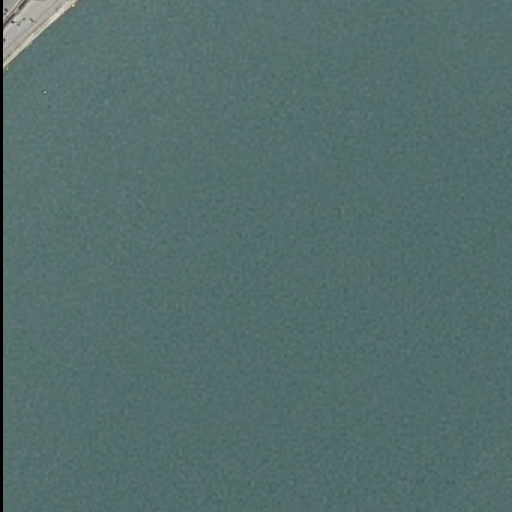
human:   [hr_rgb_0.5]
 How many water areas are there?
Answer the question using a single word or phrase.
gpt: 1

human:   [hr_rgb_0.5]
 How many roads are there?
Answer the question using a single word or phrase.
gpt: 1

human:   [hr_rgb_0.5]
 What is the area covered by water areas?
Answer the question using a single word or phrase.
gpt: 10462m2

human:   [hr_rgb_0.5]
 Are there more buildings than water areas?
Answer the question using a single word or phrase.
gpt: no

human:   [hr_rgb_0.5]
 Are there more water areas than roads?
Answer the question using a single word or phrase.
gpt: no

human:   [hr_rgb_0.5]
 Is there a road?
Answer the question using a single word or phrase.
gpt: yes

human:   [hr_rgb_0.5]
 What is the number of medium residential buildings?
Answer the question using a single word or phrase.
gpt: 0

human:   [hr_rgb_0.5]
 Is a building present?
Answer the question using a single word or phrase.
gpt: no

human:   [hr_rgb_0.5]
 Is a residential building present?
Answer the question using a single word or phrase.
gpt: no

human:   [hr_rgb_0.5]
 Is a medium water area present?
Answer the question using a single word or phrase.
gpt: no

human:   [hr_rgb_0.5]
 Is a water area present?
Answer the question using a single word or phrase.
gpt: yes

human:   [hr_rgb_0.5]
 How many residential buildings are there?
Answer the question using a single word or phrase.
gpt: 0

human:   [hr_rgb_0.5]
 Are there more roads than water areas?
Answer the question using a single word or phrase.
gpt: no

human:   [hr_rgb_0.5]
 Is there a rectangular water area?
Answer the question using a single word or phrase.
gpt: yes

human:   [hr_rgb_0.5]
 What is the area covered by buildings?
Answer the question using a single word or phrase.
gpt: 0m2

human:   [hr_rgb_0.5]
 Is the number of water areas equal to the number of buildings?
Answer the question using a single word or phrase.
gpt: no

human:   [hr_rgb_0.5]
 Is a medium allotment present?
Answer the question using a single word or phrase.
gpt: no

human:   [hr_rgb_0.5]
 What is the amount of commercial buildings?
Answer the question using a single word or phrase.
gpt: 0

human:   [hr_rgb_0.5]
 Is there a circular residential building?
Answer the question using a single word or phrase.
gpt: no

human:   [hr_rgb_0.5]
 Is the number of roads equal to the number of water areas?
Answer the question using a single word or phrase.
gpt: yes

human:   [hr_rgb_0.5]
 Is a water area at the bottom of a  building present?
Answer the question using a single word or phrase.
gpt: no

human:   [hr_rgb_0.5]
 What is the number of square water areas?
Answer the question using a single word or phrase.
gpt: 0

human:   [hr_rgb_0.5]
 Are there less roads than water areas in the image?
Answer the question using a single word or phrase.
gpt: no

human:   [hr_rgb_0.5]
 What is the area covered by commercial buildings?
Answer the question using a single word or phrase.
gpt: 0m2

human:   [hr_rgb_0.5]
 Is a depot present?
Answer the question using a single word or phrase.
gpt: no

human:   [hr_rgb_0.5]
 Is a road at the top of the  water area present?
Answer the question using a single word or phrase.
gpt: yes

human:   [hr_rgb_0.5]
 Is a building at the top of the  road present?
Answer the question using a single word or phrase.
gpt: no

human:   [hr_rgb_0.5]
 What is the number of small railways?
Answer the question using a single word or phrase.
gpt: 0

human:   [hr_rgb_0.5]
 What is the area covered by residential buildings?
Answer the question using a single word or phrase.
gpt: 0m2

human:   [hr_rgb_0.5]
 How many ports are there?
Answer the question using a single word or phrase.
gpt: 0

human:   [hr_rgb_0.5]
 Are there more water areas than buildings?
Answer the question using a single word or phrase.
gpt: yes

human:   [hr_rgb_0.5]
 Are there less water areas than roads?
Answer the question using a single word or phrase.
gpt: no

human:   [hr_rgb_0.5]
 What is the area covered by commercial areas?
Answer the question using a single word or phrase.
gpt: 0m2

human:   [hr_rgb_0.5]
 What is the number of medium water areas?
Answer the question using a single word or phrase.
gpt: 0

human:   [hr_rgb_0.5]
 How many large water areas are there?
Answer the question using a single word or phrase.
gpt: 1

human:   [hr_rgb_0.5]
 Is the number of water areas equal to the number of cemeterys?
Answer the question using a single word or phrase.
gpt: no

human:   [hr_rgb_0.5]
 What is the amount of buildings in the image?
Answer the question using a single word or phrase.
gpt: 0

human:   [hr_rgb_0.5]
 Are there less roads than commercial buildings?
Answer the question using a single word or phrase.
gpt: no

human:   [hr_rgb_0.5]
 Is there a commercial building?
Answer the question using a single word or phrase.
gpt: no

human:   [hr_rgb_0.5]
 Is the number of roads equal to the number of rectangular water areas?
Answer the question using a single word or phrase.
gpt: yes

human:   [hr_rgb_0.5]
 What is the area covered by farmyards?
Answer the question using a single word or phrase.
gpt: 0m2

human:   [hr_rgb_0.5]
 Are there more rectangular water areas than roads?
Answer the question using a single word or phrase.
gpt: no

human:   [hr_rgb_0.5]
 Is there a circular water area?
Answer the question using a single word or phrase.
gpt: no

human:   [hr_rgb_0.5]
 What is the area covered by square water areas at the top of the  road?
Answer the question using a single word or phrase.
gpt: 0m2

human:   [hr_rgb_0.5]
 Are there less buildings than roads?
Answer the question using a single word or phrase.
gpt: yes

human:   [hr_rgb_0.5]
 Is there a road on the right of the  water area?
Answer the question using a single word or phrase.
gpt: no

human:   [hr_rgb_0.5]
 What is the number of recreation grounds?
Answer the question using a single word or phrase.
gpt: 0

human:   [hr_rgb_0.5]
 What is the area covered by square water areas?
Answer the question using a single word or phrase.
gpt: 0m2

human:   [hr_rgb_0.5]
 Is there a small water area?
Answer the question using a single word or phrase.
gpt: no

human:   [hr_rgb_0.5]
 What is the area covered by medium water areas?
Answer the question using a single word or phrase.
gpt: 0m2

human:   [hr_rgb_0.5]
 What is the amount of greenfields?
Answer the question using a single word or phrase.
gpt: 0

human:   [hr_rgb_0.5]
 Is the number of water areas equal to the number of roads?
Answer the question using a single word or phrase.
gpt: yes

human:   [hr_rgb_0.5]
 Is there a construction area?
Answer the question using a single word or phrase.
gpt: no

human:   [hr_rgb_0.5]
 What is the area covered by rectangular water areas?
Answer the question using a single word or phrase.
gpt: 10462m2

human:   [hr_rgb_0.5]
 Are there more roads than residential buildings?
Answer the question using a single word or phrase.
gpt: yes

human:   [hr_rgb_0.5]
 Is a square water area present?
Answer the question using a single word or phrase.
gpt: no

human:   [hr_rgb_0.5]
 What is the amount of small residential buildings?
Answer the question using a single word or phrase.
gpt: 0

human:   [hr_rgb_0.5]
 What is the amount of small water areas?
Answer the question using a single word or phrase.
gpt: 0

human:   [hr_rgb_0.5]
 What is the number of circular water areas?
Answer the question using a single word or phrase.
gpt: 0

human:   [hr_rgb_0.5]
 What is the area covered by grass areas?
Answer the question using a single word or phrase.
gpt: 0m2

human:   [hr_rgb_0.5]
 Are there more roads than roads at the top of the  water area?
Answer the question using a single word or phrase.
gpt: no

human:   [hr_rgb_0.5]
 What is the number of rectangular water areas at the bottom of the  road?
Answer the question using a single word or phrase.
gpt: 0

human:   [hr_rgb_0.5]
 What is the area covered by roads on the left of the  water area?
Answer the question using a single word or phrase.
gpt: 0m2

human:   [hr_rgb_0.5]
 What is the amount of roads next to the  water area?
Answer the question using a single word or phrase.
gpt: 1